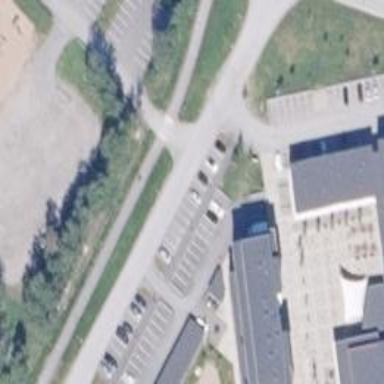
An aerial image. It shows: Parking area.